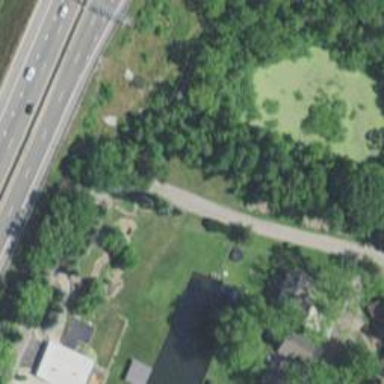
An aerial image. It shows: Abandoned railway alongside residential road.